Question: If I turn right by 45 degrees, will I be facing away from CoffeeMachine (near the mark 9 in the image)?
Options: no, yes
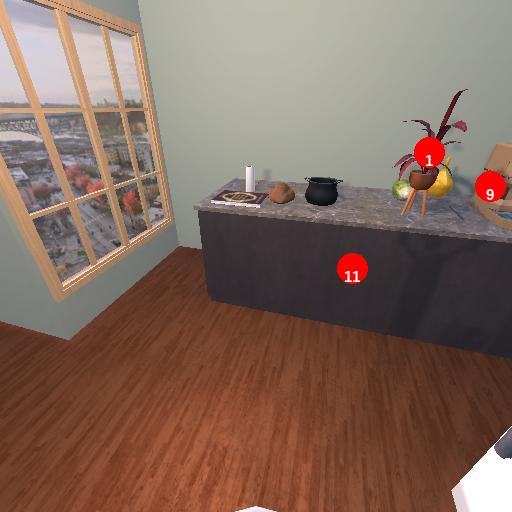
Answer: no